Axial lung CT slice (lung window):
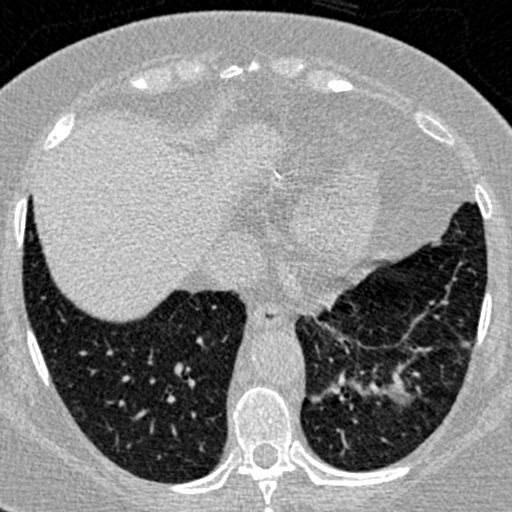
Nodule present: no